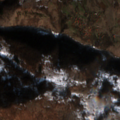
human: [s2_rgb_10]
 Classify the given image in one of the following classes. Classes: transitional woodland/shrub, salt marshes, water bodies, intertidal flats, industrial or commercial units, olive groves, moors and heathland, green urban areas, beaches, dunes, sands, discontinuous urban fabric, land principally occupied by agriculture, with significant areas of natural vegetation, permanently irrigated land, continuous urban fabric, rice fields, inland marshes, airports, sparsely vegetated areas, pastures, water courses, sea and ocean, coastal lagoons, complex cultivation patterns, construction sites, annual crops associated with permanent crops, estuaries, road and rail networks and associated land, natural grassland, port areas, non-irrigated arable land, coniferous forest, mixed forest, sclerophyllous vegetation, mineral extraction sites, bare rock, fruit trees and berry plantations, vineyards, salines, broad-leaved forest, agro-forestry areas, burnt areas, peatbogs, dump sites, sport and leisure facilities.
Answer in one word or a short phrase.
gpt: pastures, complex cultivation patterns, broad-leaved forest, transitional woodland/shrub